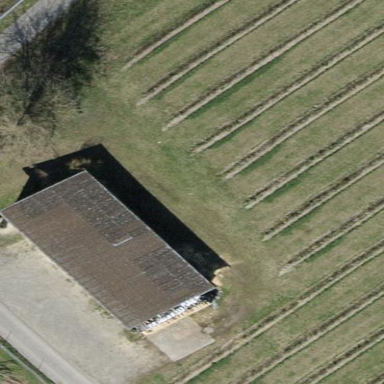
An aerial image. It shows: Shed building.